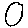
Label: circle